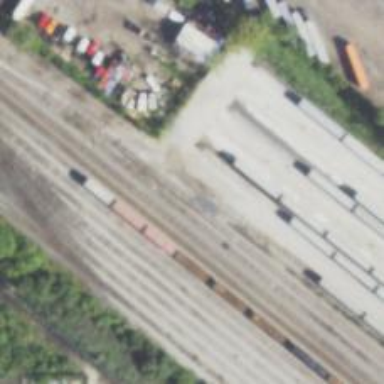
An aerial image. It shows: Railway yard used for servicing trains.